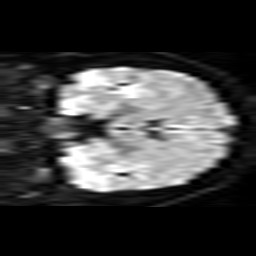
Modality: TRACE
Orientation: coronal
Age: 30
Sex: female
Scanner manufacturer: philips
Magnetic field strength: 1.5 T
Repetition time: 4.818 s
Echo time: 0.07764 s